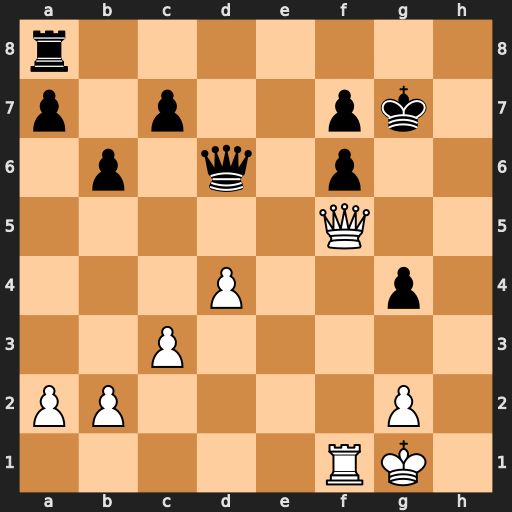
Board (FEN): r7/p1p2pk1/1p1q1p2/5Q2/3P2p1/2P5/PP4P1/5RK1
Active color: w
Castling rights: -
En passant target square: -
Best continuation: Qxg4+ Kf8 Qh4 Ke7 Qe4+ Qe6 Qxa8